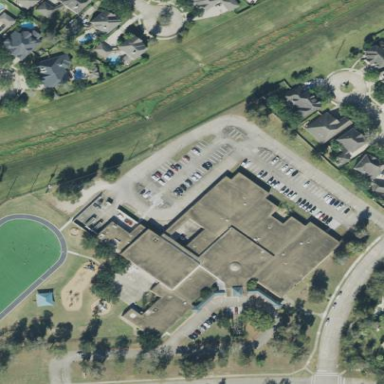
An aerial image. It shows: School building.